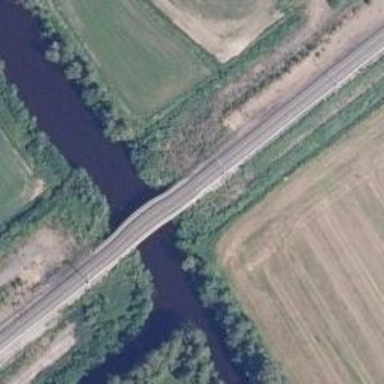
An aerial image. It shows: Bridge over railway with continuous electrified contact line.